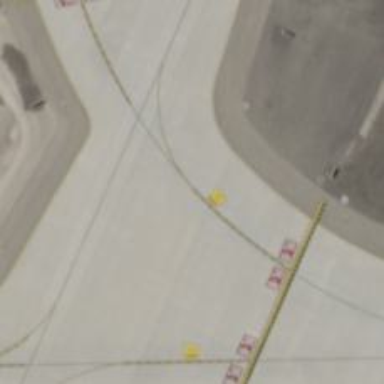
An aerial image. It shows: View of taxiway at the airport.